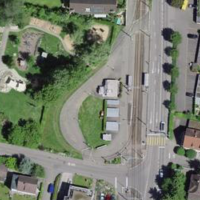
EUNIS habitat code: 57
Species observed at this site:
Cardamine pratensis